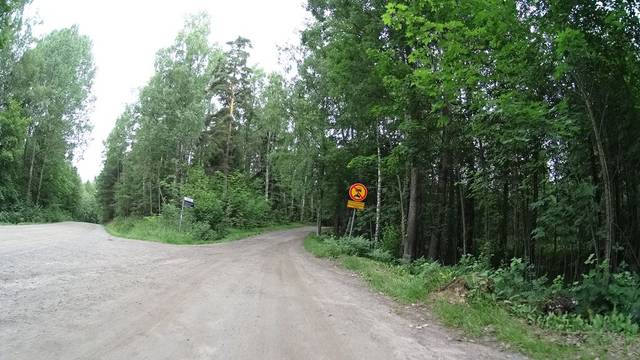
Region: Finland
Coordinates: 60.258, 24.791